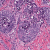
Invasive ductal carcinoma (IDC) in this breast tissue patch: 0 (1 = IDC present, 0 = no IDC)